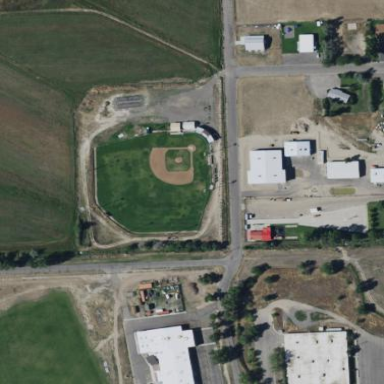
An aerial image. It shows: Baseball pitch for leisure land activities.